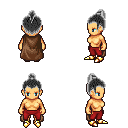
a pixel art fantasy rpg character, female body template, human, tanned skin, brown cape, red pants, gray short topknot hairstyle, gold boots, four views (front, back, left, right), 2x2 character sprite sheet, small pixel art, hard edges, no anti-aliasing